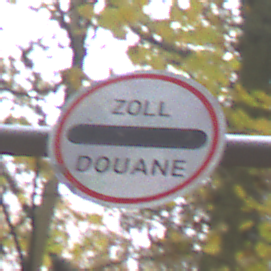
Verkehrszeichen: Zollstelle
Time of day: MorningAfternoon
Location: Outdoor (Nature)
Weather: Overcast
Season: Autumn
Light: Natural